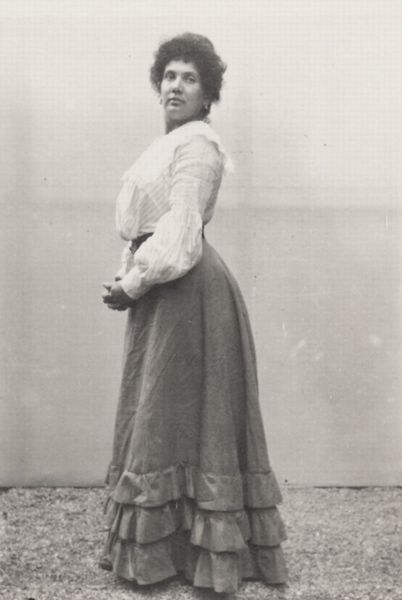
Titel: Porträtaufnahme von Jeanne
Künstler: Francois Emile Zola
Schlagwörter: kopf, mann, meer, weiß, mädchen, see, ufer, zola, brust, busen, ellbogen, fenster, frau, grau, haar, hell, hintergrund, kleid, mund, nase, profil, rücken, schwarz, blick, dame, gras, gürtel, weg, mode, rock, hemd, jung, wand, arm, arme, augen, bluse, falten, gesicht, lang, spitze, stehen, ärmel, hals, hände, portrait, porträt, vorhang, boden, haare, pose, stehend, ohrringe, saum, spitzen, locken, rechts, taille, hintern, seitlich, strand, studie, kies, gefaltet, brauen, seitenansicht, rüschen, französin, unscharf, foto, fotografie, photographie, fussboden, stolz, schwarz-weiss, seite, photo, ganzfigur, seitenblick, gefaltete hände, halbprofil, hänge, fotographie, lockenkopf, august, umgedreht, bodenlang, rüschchen, fra, talliert, girl, sander, matrone, brust raus, hohlkreuz, rüschchenrock, rüschn, woman, gesaess, tournüre, po, 1900, gekräuselte haare, schwerz-weiß